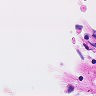
Metastatic tissue present: no